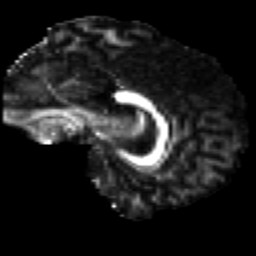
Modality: FA
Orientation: sagittal
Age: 31
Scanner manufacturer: siemens
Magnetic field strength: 3 T
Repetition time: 2.2 s
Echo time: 0.084 s